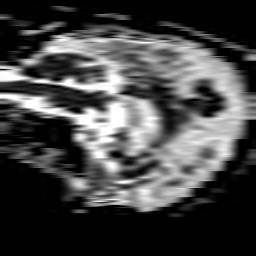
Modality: ADC
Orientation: sagittal
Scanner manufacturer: philips
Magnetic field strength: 3 T
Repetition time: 3.712 s
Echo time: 0.059 s